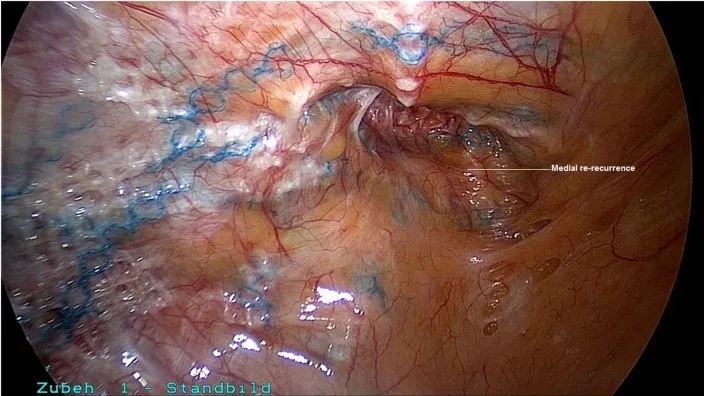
Good visualization of the medial re-recurrence following TAPP and Lichtenstein operation (left groin).
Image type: medical_photograph (other_medical_photograph)